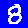
Digit: 8